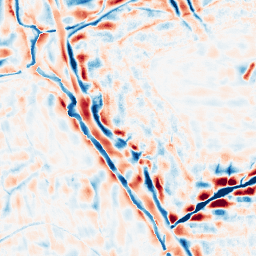
Category: wavelet
Decomposition family: wavelet_dwt
Decomposition parameters: wavelet: db4
level: 4
Upsampling method: bicubic
Upsampling parameters: scale: 8
Upsampling scale: 8